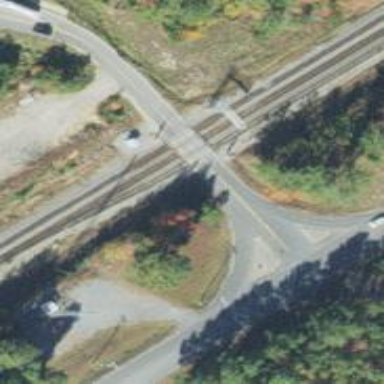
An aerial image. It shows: Railway level crossing.